Question: i'm currently facing this problem, i need to define a dynamic height UITableViewCell.

The red lines correspond to resizable views (will grow vertically), the blue label have 3 constraints: two for each immediate red views above (>= 8), one more with 170 and lower priority to superview.
The green one has a bottom constraint to the superview (5)
When i try to run my code, it gives me this:
'''
Unable to simultaneously satisfy constraints.
Probably at least one of the constraints in the following list is one you don't want. Try this: (1) look at each constraint and try to figure out which you don't expect; (2) find the code that added the unwanted constraint or constraints and fix it. (Note: If you're seeing NSAutoresizingMaskLayoutConstraints that you don't understand, refer to the documentation for the UIView property translatesAutoresizingMaskIntoConstraints)
(
"<NSLayoutConstraint:0x19d65bb0 V:[UIView:0x19d9a9a0(5)]>",
"<NSLayoutConstraint:0x19d667d0 V:[UILabel:0x19de4180(19)]>",
"<NSLayoutConstraint:0x19d5ba70 V:[UILabel:0x19d61870(19)]>",
"<NSLayoutConstraint:0x19d36df0 V:[UILabel:0x19d36e80(19)]>",
"<NSLayoutConstraint:0x19d35d30 V:[UIView:0x19d36130(0)]>",
"<NSLayoutConstraint:0x19e7b310 V:|-(5)-[UILabel:0x19d6b520] (Names: '|':UITableViewCellContentView:0x19d97580 )>",
"<NSLayoutConstraint:0x17d0b060 V:[UILabel:0x19d6b520]-(5)-[UIView:0x19d9a9a0]>",
"<NSLayoutConstraint:0x17d0a480 V:[UIView:0x19d9a9a0]-(8)-[UILabel:0x19de4180]>",
"<NSLayoutConstraint:0x17d0c920 V:[UILabel:0x19de4180]-(8)-[UILabel:0x19d61870]>",
"<NSLayoutConstraint:0x17d0a100 V:[UILabel:0x19d61870]-(8)-[UIView:0x19d839e0]>",
"<NSLayoutConstraint:0x17d11ad0 V:[UIView:0x19d839e0]-(8)-[UILabel:0x19d36e80]>",
"<NSLayoutConstraint:0x19e742a0 V:[UILabel:0x19d36e80]-(8)-[UILabel:0x19d36770]>",
"<NSLayoutConstraint:0x19ed84a0 V:[UILabel:0x19d36770]-(8)-[UIView:0x19d36130]>",
"<NSLayoutConstraint:0x19e76410 V:[UIView:0x19d36130]-(>=8)-[UILabel:0x19d35560]>",
"<NSLayoutConstraint:0x19ed8af0 V:[UILabel:0x19d35560]-(8)-[UITextView:0x1832ba00]>",
"<NSLayoutConstraint:0x19e7abf0 V:[UITextView:0x1832ba00]-(8)-[UILabel:0x19e7d890]>",
"<NSLayoutConstraint:0x19e83d90 V:[UILabel:0x19e7d890]-(8)-[UITextView:0x18a95e00]>",
"<NSLayoutConstraint:0x19e7b520 V:[UITextView:0x18a95e00]-(5)-| (Names: '|':UITableViewCellContentView:0x19d97580 )>",
"<NSAutoresizingMaskLayoutConstraint:0x19d46fc0 h=--& v=--& V:[UITableViewCellContentView:0x19d97580(0)]>"
)
Will attempt to recover by breaking constraint
<NSLayoutConstraint:0x19d36df0 V:[UILabel:0x19d36e80(19)]>
Break on objc_exception_throw to catch this in the debugger.
The methods in the UIConstraintBasedLayoutDebugging category on UIView listed in <UIKit/UIView.h> may also be helpful.
'''
So, the question is:
What is the correct way of achieving this???
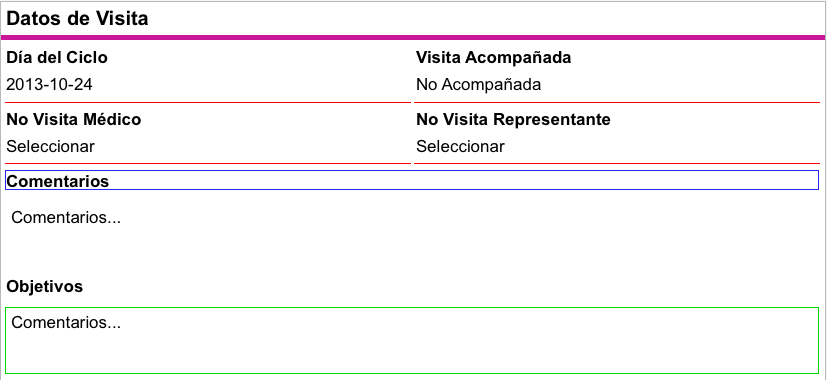
Answer: Are u using 'storyboard', if yes, simple go to 'Editor->Resolve Auto Layout Issues->Clear All Constraints In ........ Controller', and then 'Add Missing Constraints In ...... Controller'
It will help you fix the problem of breaking contrainsts between view